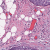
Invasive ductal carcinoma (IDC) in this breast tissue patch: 0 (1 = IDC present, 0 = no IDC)